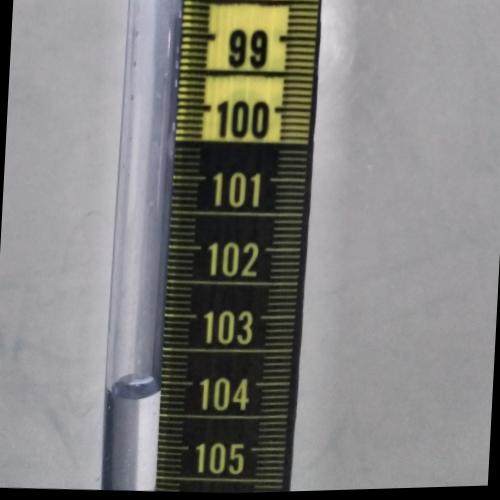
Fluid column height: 104.1 cm